Chest X-ray. View position: PA
Patient age: 58
Patient sex: M
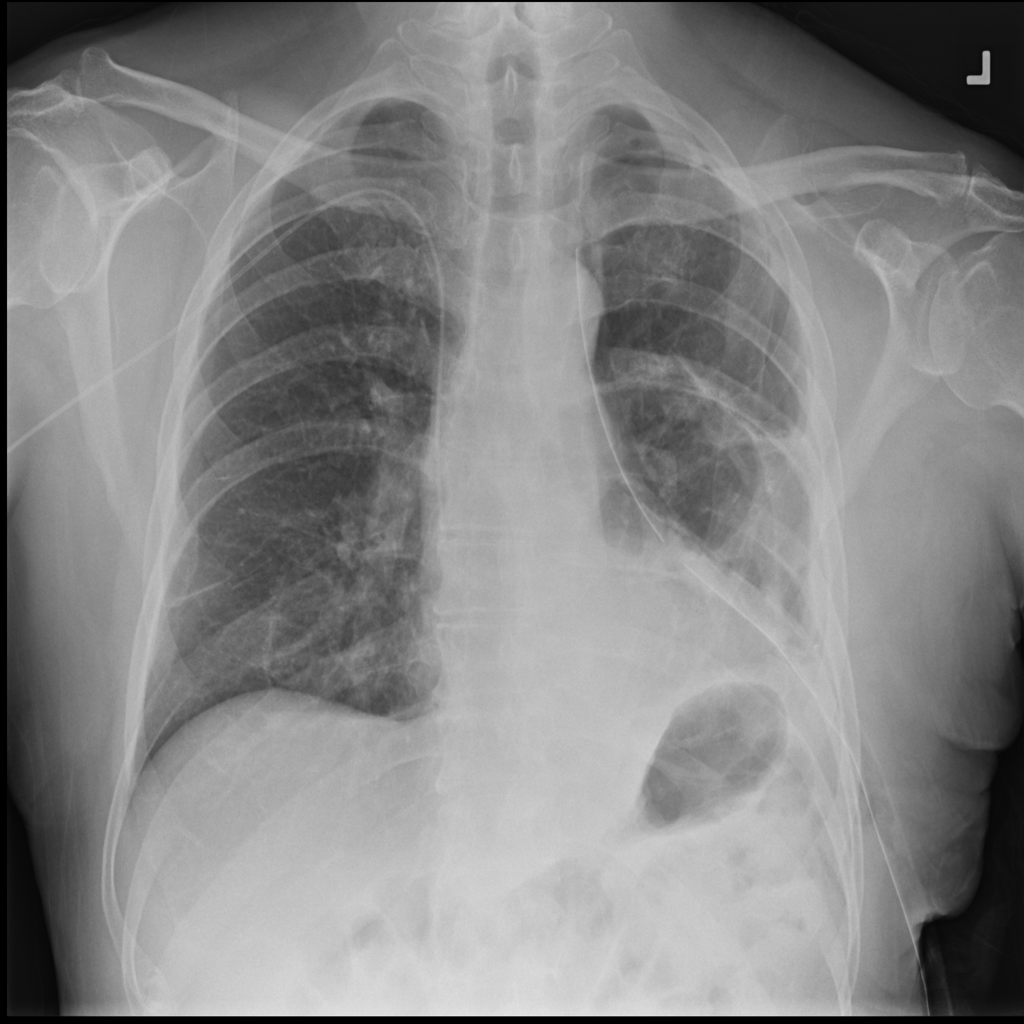
Finding: Pneumothorax